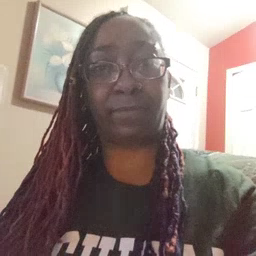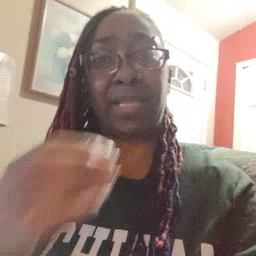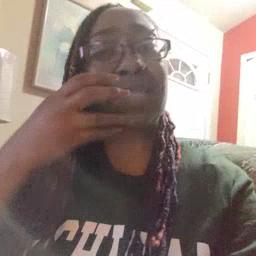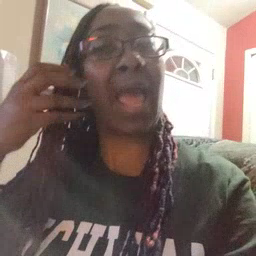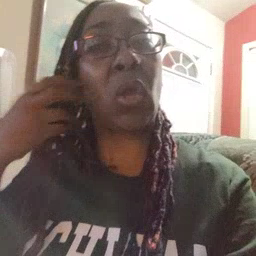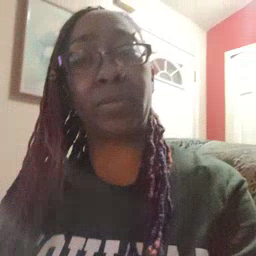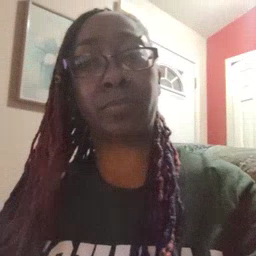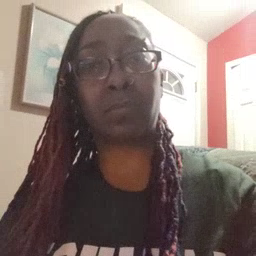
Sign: tiger